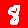
Digit: 8